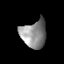
Tissue: prostate
Cell type: T cells
Senescence score: 0.8066
Nuclear area (px): 674
Mean DAPI intensity: 141.436